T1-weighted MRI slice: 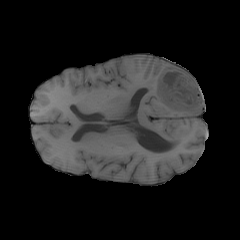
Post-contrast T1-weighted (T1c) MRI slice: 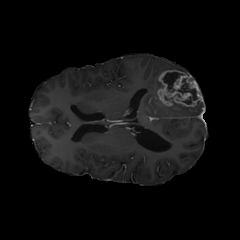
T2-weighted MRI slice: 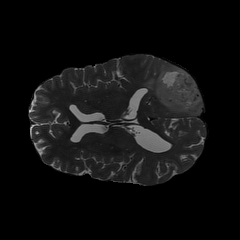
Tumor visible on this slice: yes